Aerial crown-view tile of a tropical tree (Barro Colorado Island, Panama), acquired 20250124:
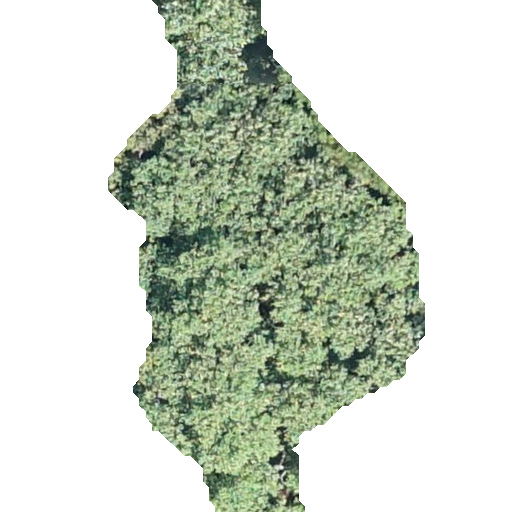
Species: Hieronyma alchorneoides
GBIF accepted scientific name: Hieronyma alchorneoides
Crown area: 158.834 m²